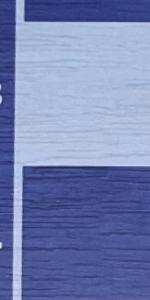
Label: Empty